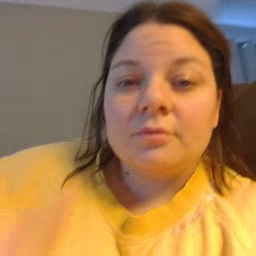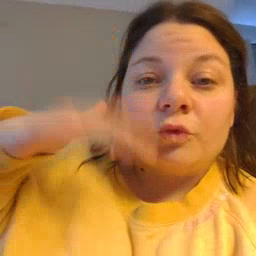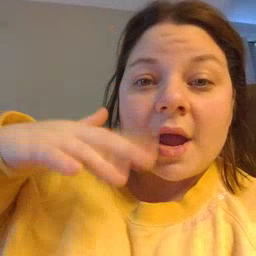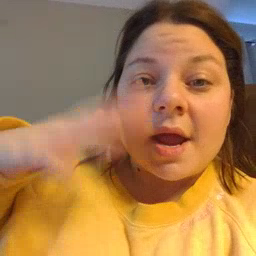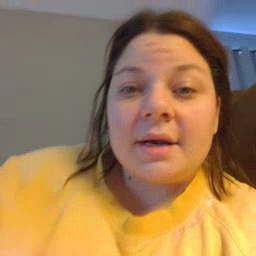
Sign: rain